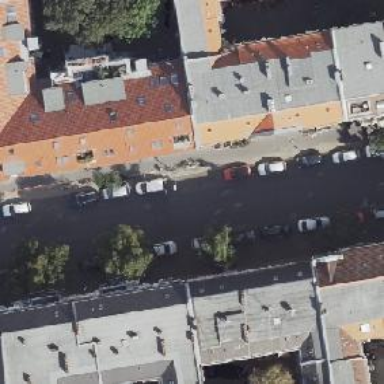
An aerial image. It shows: Bicycle parking located on the sidewalk.